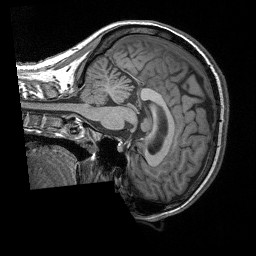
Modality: T1w
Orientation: sagittal
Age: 31
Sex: female
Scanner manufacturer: siemens
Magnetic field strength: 3 T
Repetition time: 1.9 s
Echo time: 0.00252 s